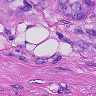
Metastatic tissue present: yes